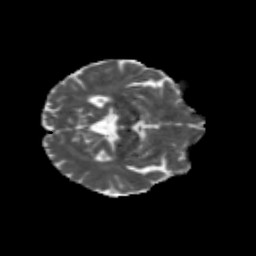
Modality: MD
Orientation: axial
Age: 67
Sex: male
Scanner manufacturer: siemens
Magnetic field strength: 3 T
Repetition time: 4.71 s
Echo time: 0.0906 s